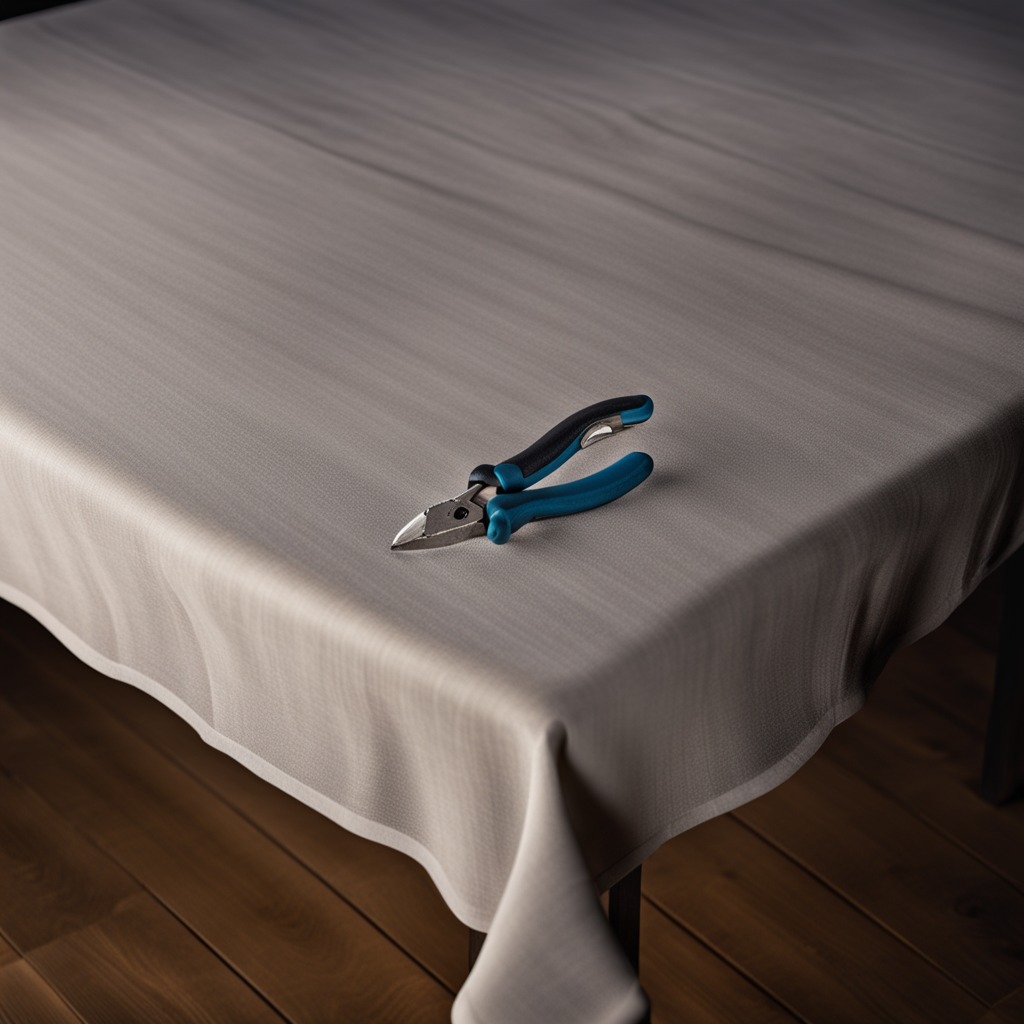
A plier is lying on the wooden table.